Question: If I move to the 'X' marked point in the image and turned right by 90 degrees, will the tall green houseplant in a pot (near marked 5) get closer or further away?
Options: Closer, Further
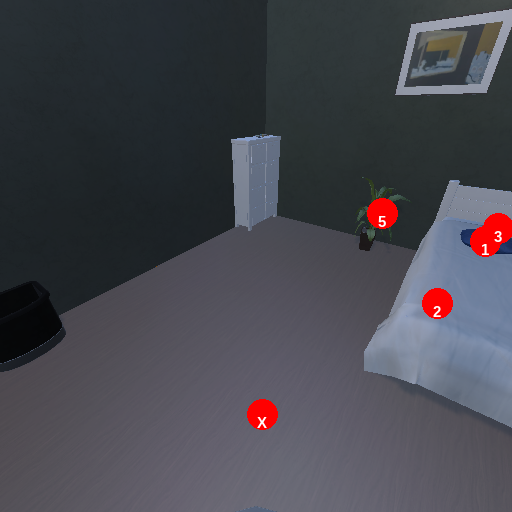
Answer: Closer